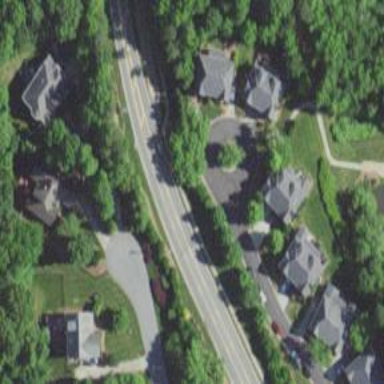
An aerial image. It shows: Turning loop on the road.